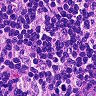
Metastatic tissue present: no